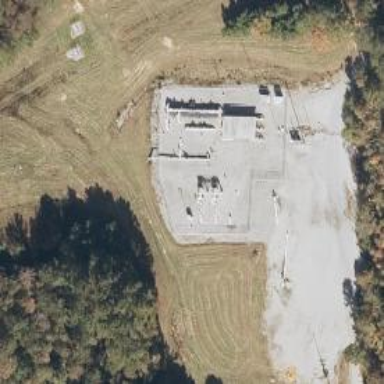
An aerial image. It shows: Measurement substation surrounded by fence.